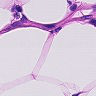
Metastatic tissue present: no